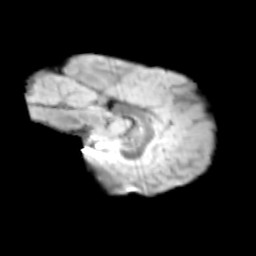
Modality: T2w
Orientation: sagittal
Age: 10
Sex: male
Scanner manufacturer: siemens
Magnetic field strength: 3 T
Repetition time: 3.8 s
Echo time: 0.07 s